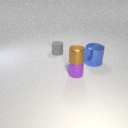
small purple metal cylinder to the right of small gray rubber cylinder